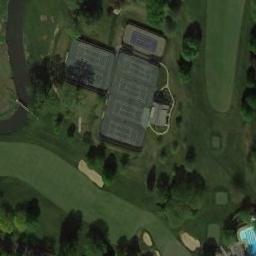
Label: tennis_court